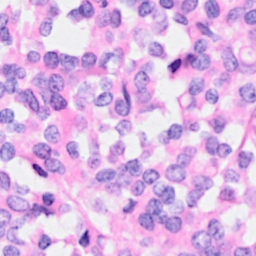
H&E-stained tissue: Breast